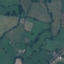
Land use / land cover: Pasture